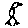
Label: bird